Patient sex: M
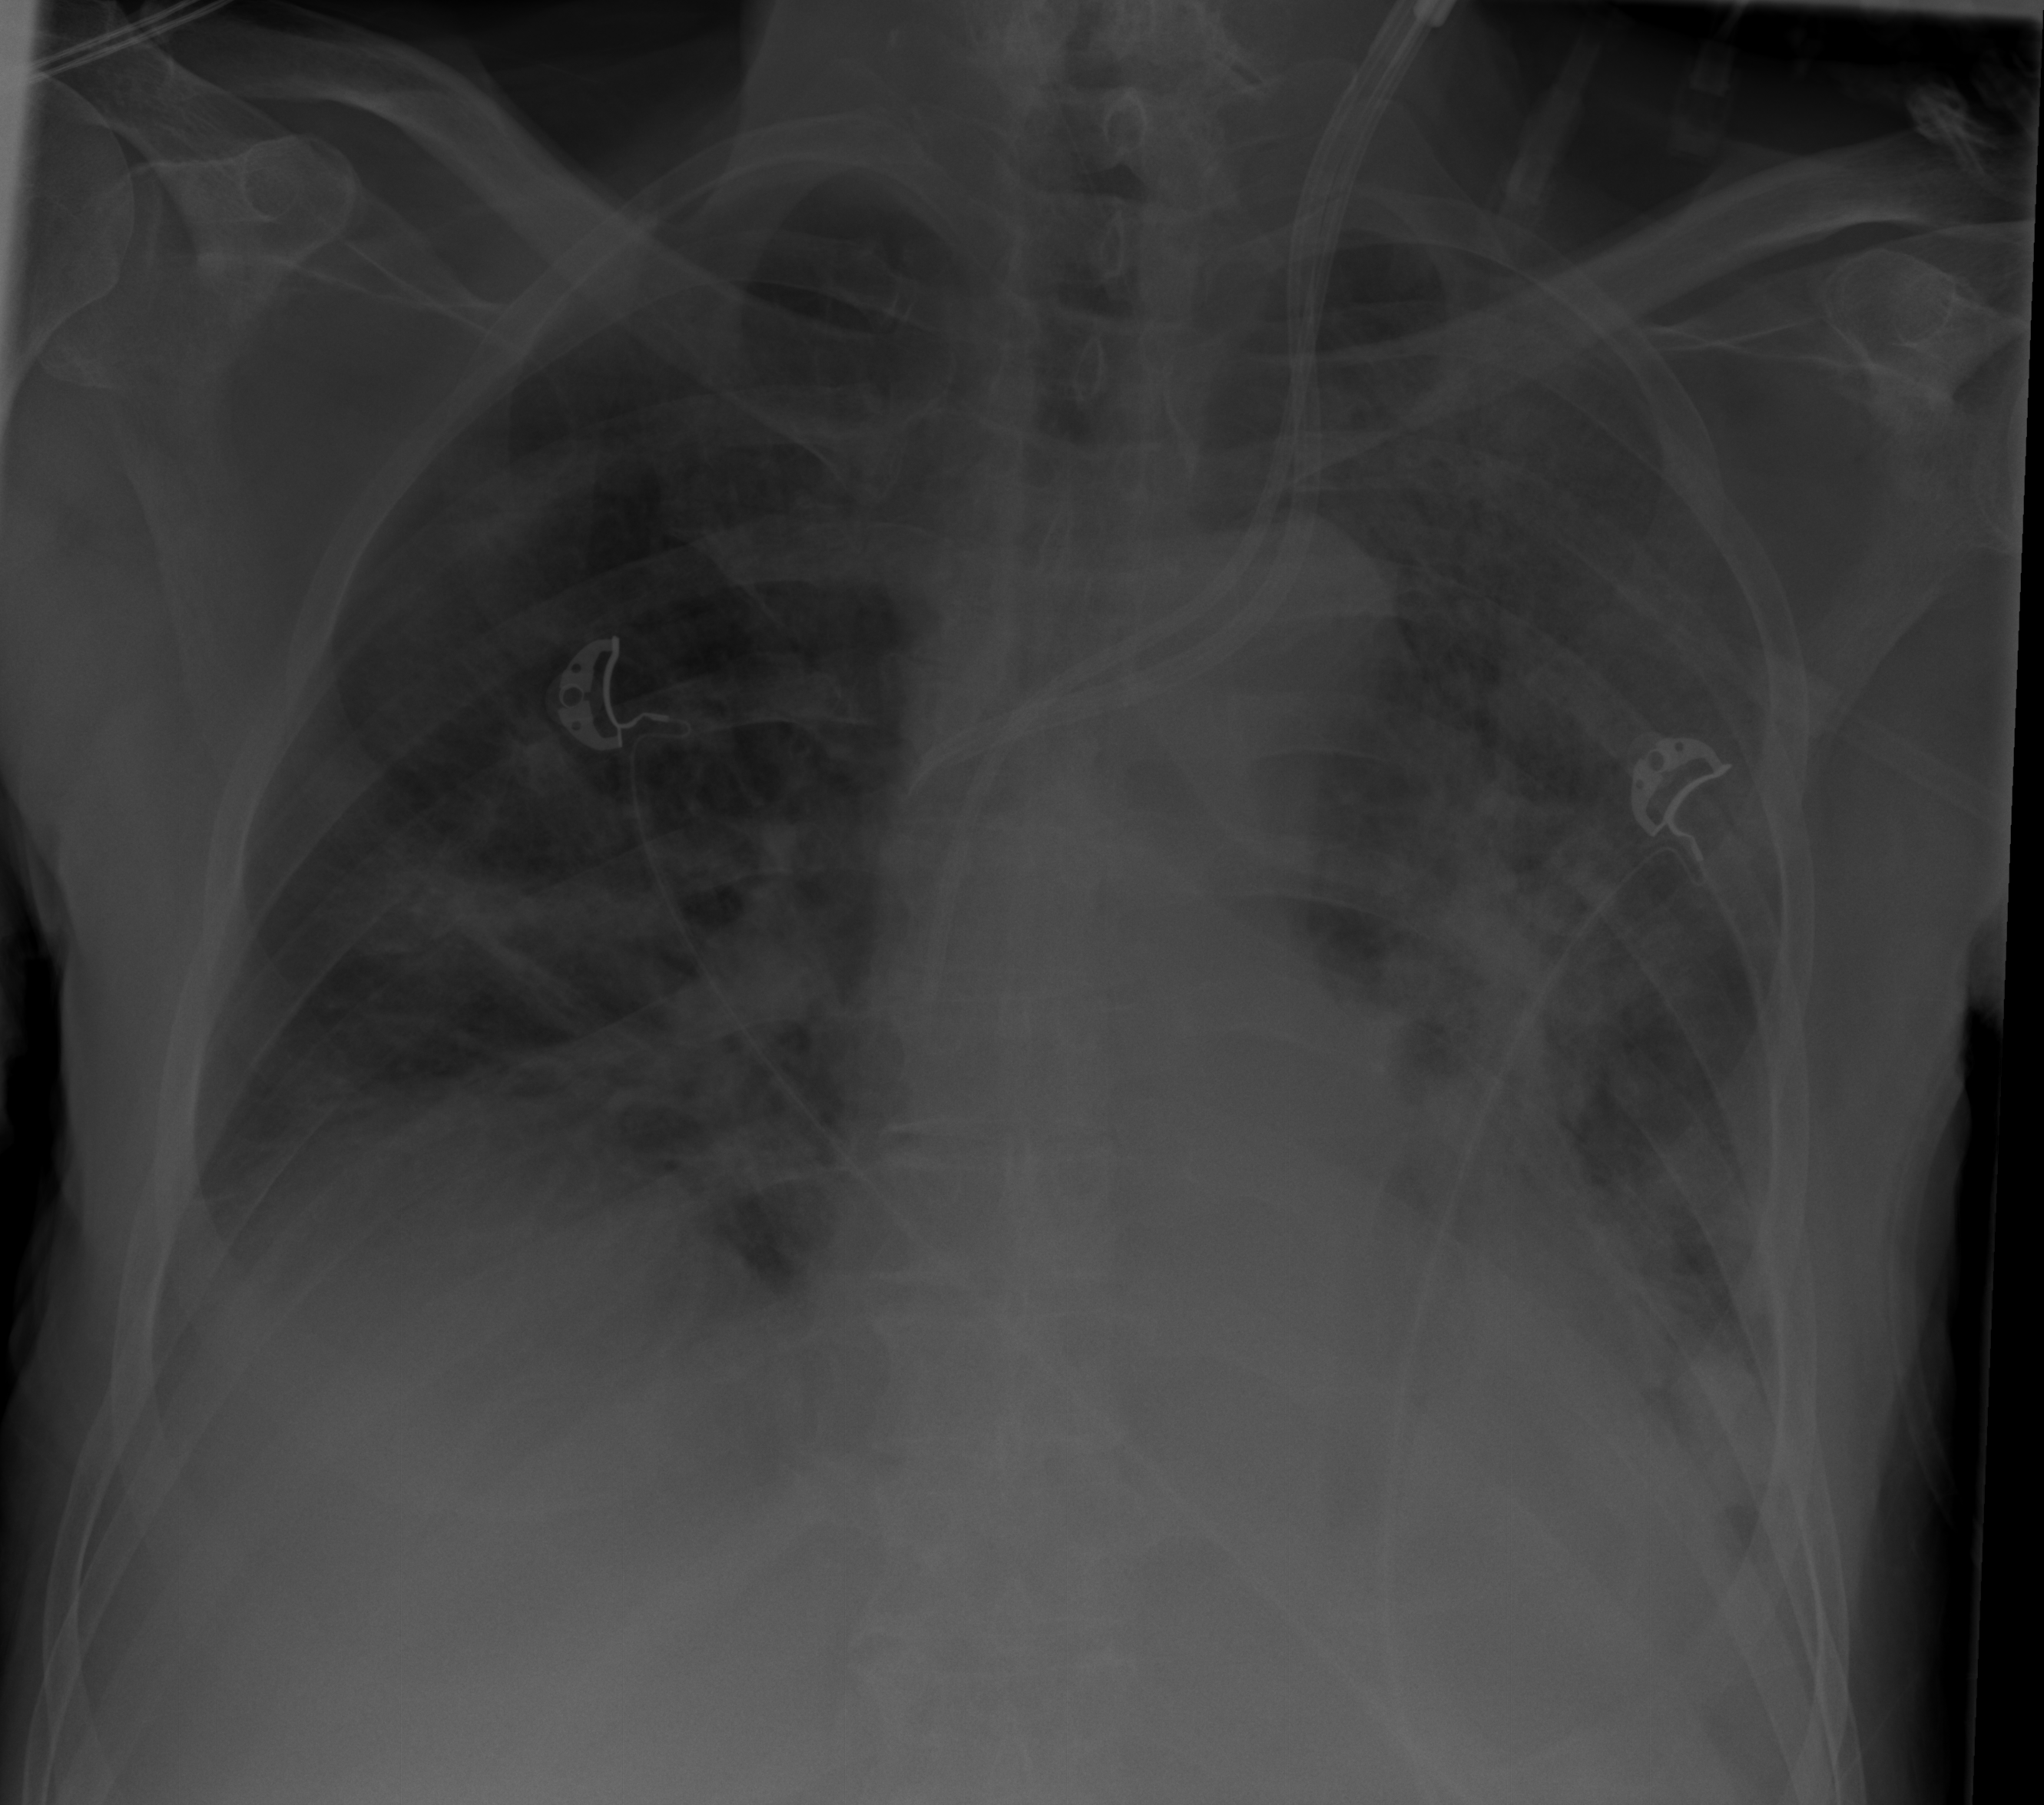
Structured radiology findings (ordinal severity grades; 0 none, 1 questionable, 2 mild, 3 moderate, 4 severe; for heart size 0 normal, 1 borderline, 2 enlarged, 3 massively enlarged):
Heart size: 0
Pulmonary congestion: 0
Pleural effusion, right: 2
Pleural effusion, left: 2
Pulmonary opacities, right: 3
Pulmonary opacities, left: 3
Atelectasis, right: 2
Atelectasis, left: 3